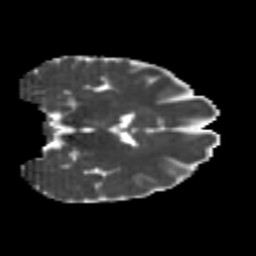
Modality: MD
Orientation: coronal
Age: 25
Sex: female
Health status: healthy
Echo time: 0.074 s